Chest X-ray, AP view. Patient: 79 years old, sex F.
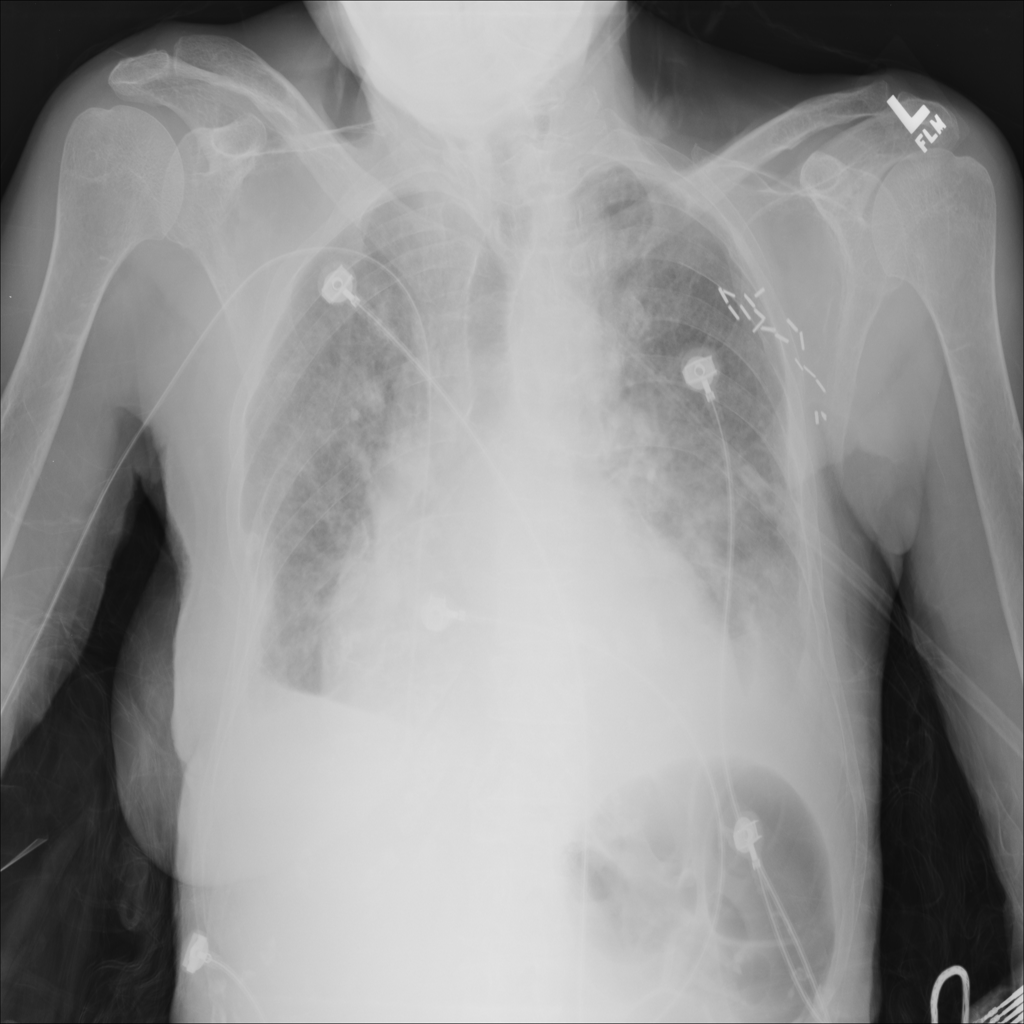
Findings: Edema, Effusion